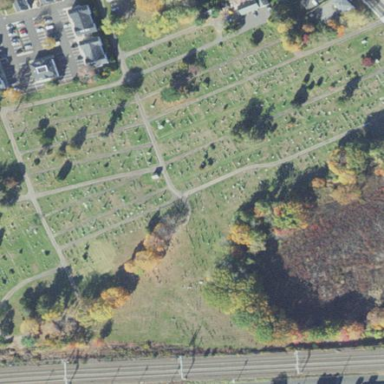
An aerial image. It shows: Cemetery.